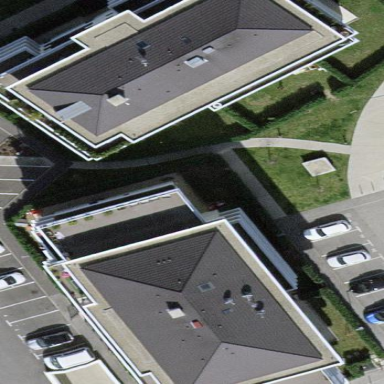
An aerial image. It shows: Apartments building with hipped roof oriented along.